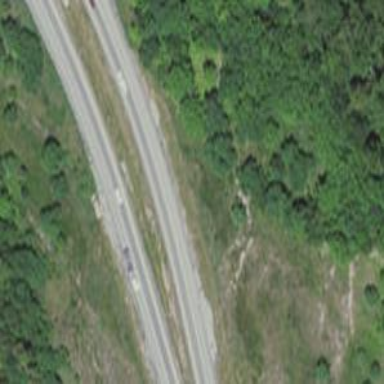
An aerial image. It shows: Expressway with asphalt surface classified as trunk highway.